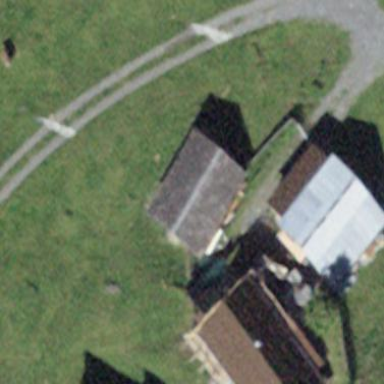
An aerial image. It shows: Detached building.